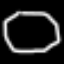
Label: octagon